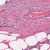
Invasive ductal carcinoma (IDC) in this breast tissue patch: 0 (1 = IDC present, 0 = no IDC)